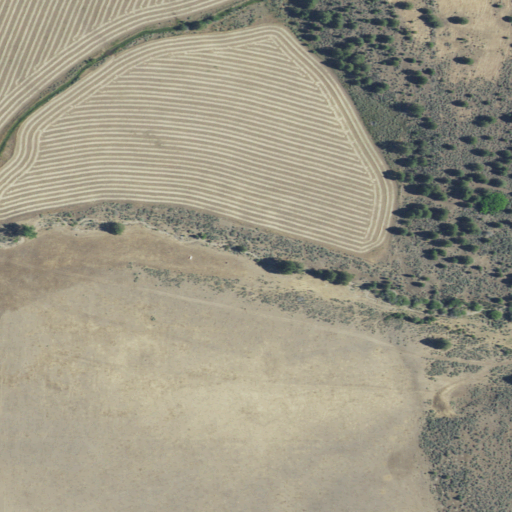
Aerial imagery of valley in California named Badger Canyon containing shrub and grassland